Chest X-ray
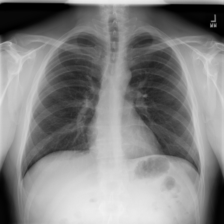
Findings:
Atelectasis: negative
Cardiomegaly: negative
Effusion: negative
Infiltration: negative
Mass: negative
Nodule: negative
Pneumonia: negative
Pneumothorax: negative
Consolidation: negative
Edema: negative
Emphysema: negative
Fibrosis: negative
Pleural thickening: negative
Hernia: negative